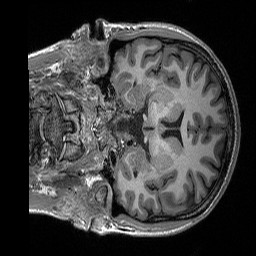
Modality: T1w
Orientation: coronal
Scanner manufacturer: siemens
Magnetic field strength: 3 T
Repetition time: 2.3 s
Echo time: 0.00298 s